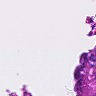
Metastatic tissue present: no